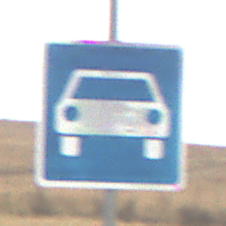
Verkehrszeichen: Kraftfahrstrasse
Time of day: MorningAfternoon
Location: Outdoor (Nature)
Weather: Overcast
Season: NotSpecified
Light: Natural